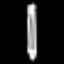
Label: pencil